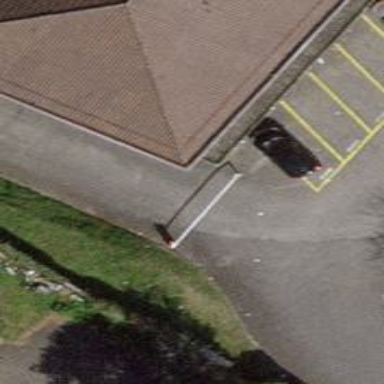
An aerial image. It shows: Lift gate barrier.